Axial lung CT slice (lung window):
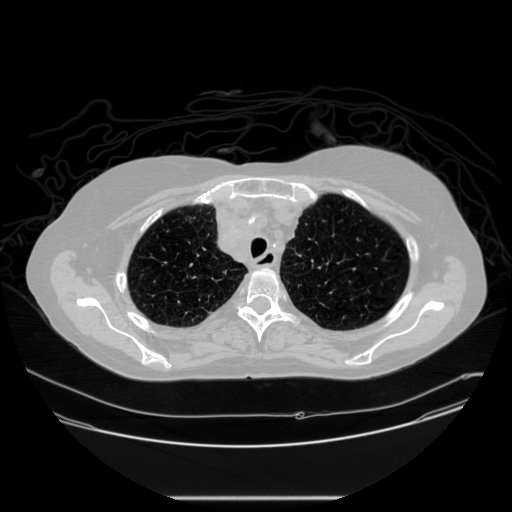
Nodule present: no